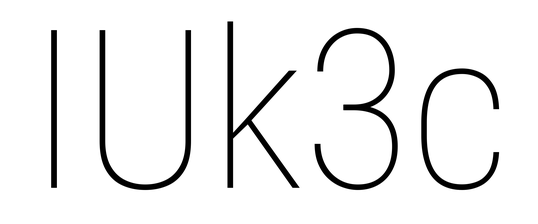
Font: Roboto_Condensed_Thin